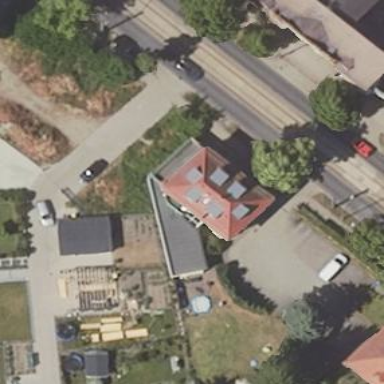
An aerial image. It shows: Hipped-roof building with apartments.